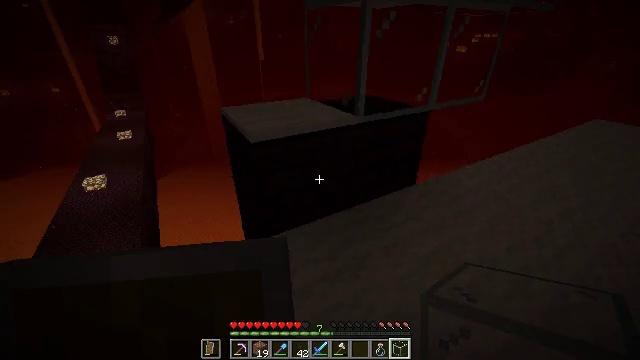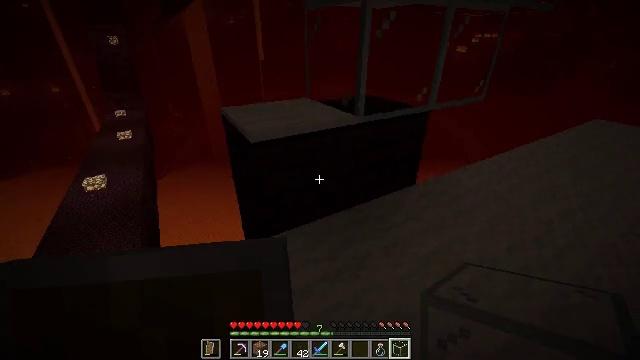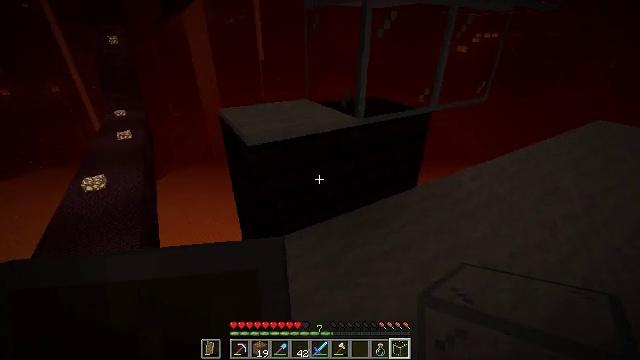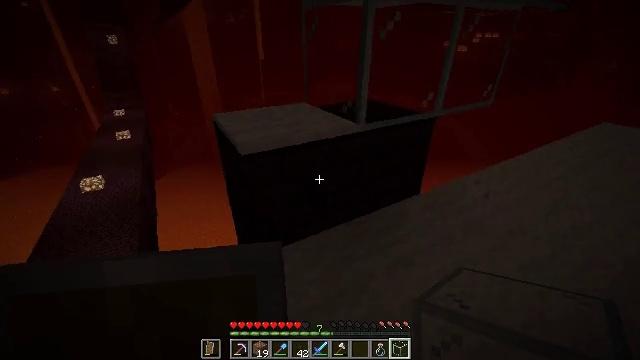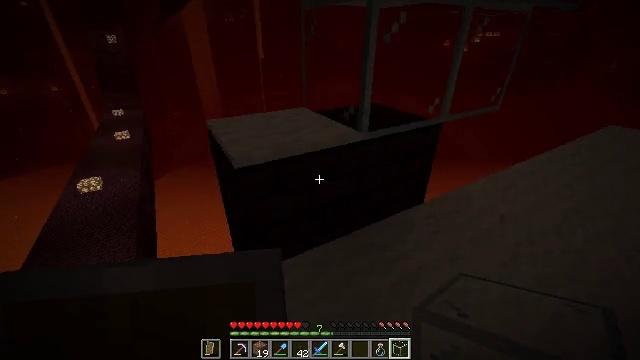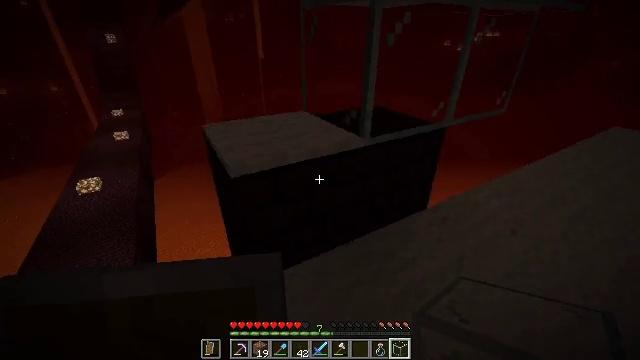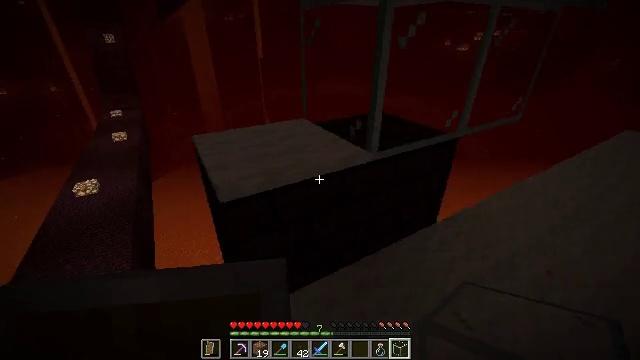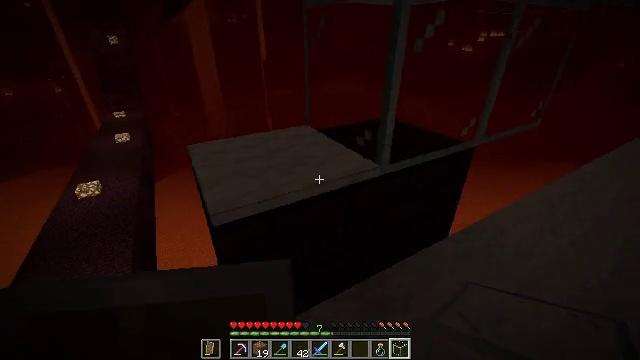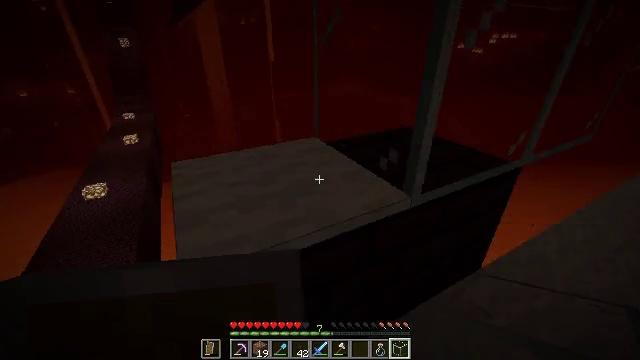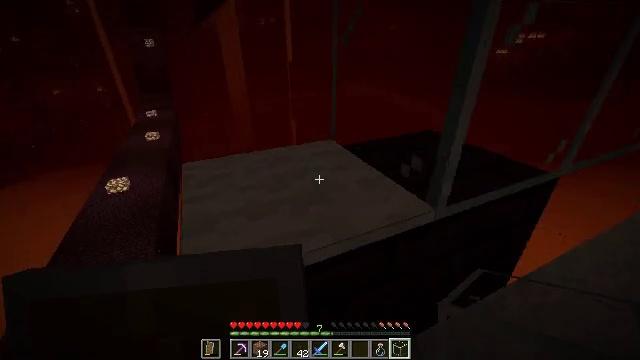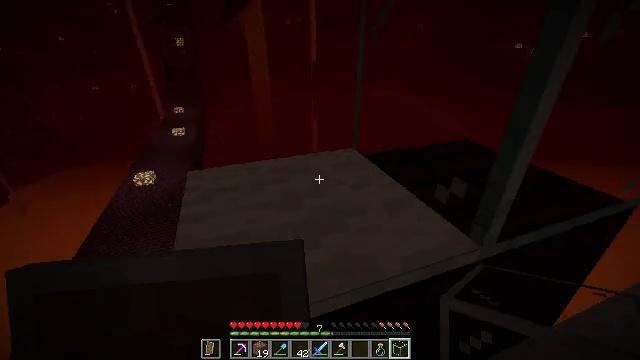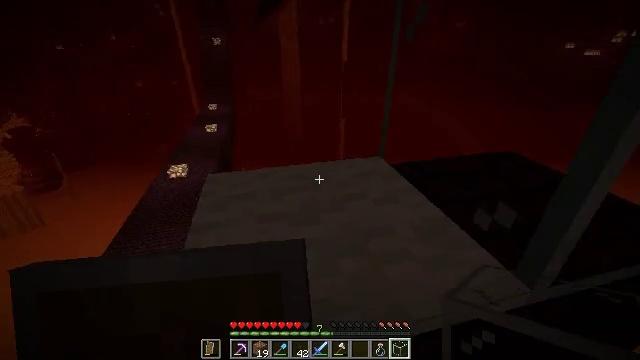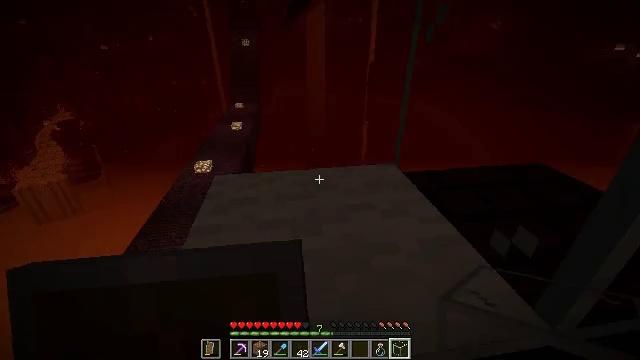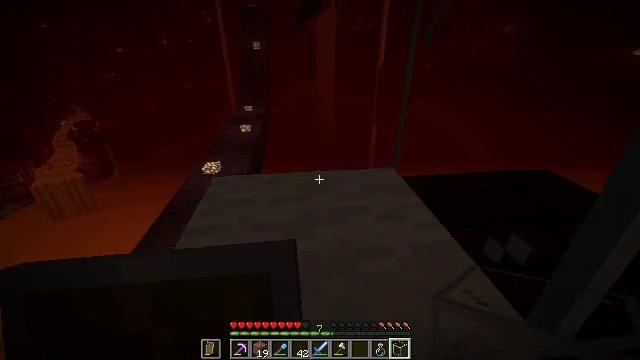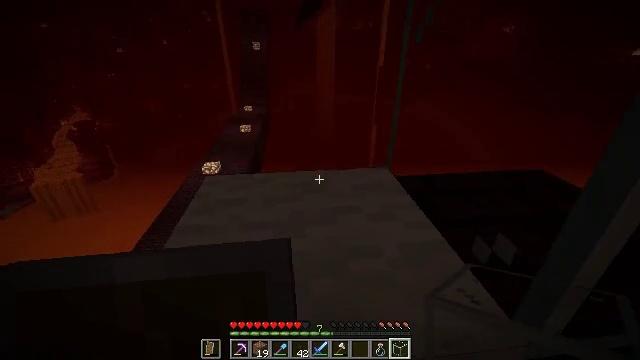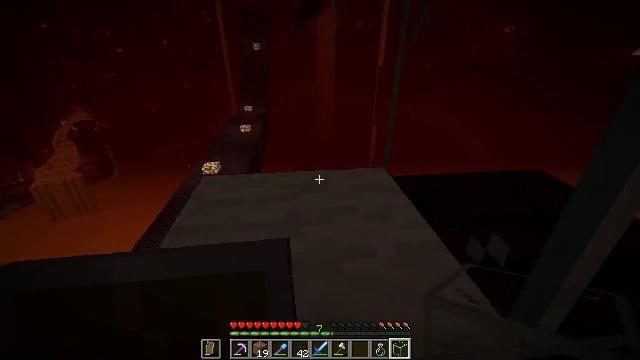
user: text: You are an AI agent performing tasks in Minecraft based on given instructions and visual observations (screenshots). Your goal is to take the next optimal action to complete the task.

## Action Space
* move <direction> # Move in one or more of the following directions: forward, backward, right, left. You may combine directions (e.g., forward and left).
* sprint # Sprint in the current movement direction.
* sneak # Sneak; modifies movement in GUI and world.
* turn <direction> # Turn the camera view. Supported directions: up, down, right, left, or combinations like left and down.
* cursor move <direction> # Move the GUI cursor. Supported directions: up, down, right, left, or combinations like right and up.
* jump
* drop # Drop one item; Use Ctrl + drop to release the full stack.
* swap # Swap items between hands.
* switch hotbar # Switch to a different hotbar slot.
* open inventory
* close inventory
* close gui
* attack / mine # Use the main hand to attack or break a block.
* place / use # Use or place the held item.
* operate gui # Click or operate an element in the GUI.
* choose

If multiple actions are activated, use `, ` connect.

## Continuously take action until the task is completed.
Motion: motion action
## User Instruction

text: Harvest crimson stem blocks.
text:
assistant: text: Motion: no_op
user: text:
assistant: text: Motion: move forward
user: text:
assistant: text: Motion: move forward
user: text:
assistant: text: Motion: move forward
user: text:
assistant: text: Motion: move forward
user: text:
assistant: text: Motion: move forward
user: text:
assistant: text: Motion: move forward
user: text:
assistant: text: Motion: move forward, turn left
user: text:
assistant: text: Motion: move forward, turn left
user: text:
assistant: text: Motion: move forward, turn left
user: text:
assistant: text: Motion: move forward, turn left
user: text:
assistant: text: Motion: turn left
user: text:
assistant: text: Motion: turn left
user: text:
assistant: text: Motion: no_op
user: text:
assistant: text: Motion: move forward
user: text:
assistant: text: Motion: move forward, jump
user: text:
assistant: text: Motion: move forward, jump
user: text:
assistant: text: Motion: move forward, jump
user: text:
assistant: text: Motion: move forward, jump
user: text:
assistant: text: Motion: move forward, turn right, jump
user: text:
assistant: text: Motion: move forward
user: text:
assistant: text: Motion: turn right
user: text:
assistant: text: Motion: turn right and up
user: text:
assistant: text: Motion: turn right and up
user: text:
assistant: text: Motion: turn right
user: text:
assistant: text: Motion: turn right
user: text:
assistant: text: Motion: turn right
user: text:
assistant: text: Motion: turn right
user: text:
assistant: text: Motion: turn right
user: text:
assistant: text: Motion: turn right